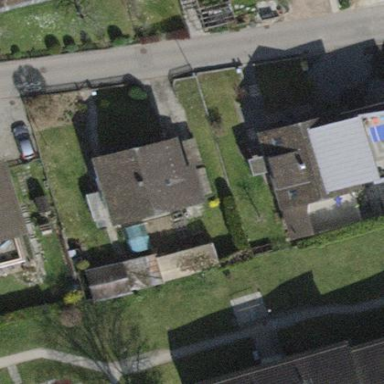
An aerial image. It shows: Detached building.